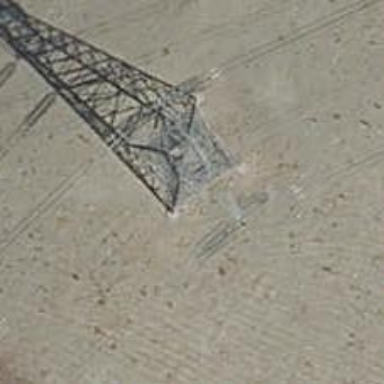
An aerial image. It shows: Power tower.